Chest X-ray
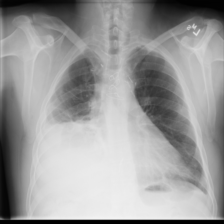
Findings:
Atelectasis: positive
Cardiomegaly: negative
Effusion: negative
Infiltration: negative
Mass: negative
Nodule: negative
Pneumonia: negative
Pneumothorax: negative
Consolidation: positive
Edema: negative
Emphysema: negative
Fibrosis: negative
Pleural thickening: negative
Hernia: negative